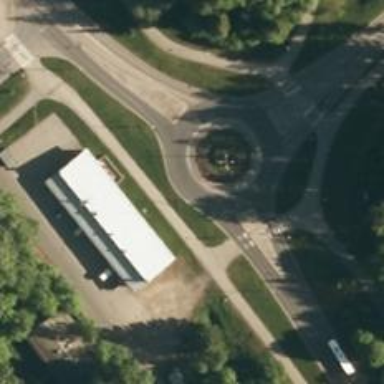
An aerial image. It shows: Asphalt road that is secondary route leading to roundabout.